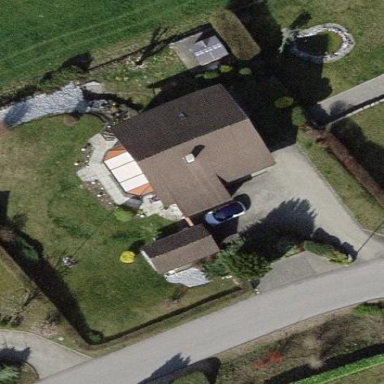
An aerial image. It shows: Simple and straightforward house.